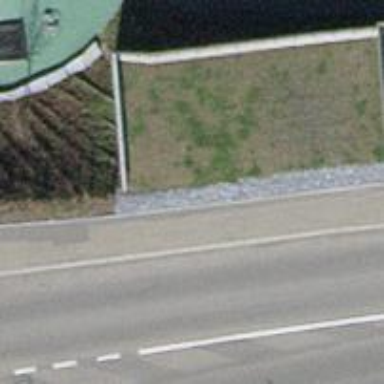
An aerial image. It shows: Sidewalk along the footway.